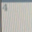
Piece: xx